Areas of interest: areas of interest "Dongcheng Fresh Market"
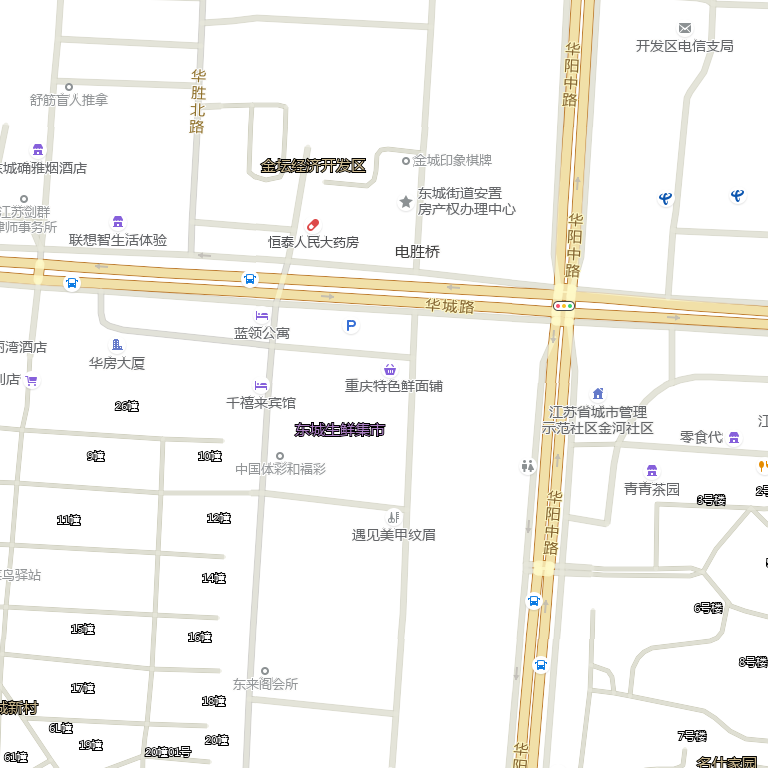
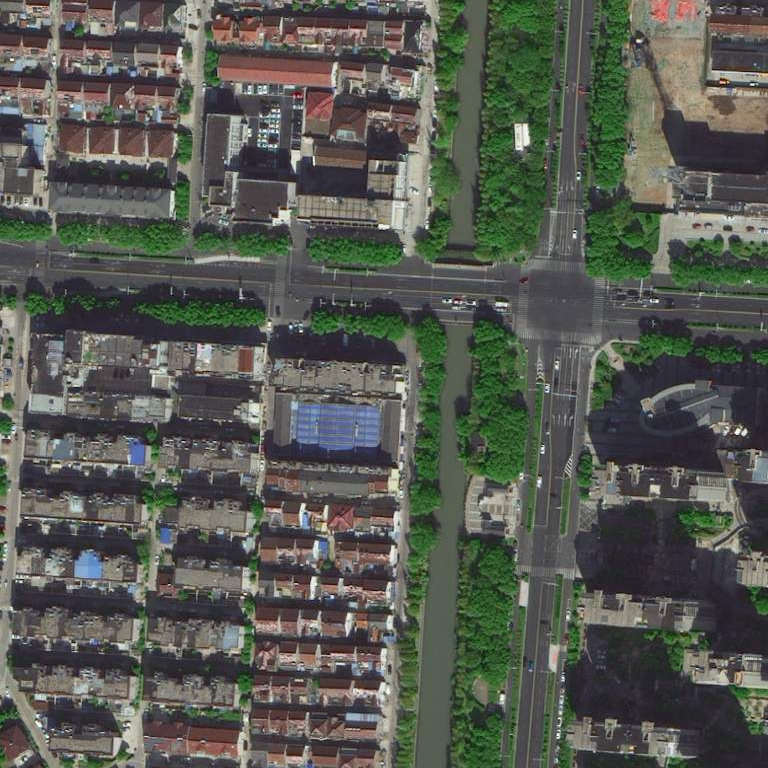